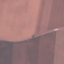
Label: AnnualCrop